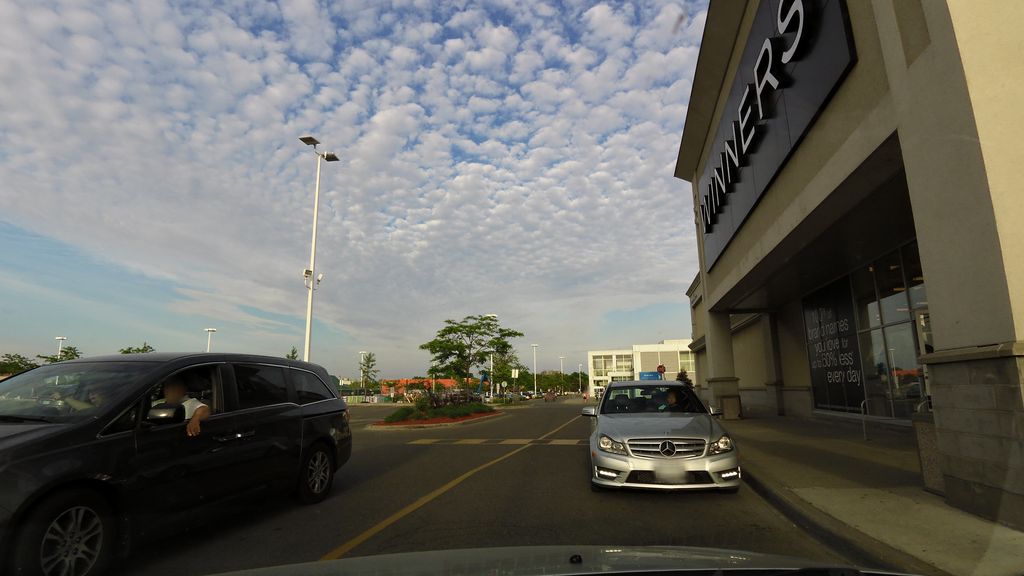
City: toronto